Question: ## I am trying to do something on time-updation in Android.
---
:
- 'edittext'- '26/DEC/2013'- '2/JAN/2014'- 'today(first-edit-text)''7 days(second-edit-text)'
---
:

---
:
'''
<RelativeLayout xmlns:android="http://schemas.android.com/apk/res/android"
xmlns:tools="http://schemas.android.com/tools"
android:layout_width="match_parent"
android:layout_height="match_parent"
android:paddingBottom="@dimen/activity_vertical_margin"
android:paddingLeft="@dimen/activity_horizontal_margin"
android:paddingRight="@dimen/activity_horizontal_margin"
android:paddingTop="@dimen/activity_vertical_margin"
tools:context=".MainActivity" >
<EditText
android:id="@+id/editText1"
android:layout_width="wrap_content"
android:layout_height="wrap_content"
android:layout_alignBaseline="@+id/textView1"
android:layout_alignBottom="@+id/textView1"
android:layout_alignParentRight="true"
android:layout_marginRight="18dp"
android:ems="10" />
<EditText
android:id="@+id/editText2"
android:layout_width="wrap_content"
android:layout_height="wrap_content"
android:layout_above="@+id/textView1"
android:layout_alignLeft="@+id/editText1"
android:ems="10" />
<TextView
android:id="@+id/textView2"
android:layout_width="wrap_content"
android:layout_height="wrap_content"
android:layout_alignParentLeft="true"
android:layout_alignParentTop="true"
android:layout_marginTop="18dp"
android:text="From" />
<TextView
android:id="@+id/textView1"
android:layout_width="wrap_content"
android:layout_height="wrap_content"
android:layout_alignRight="@+id/textView2"
android:layout_below="@+id/textView2"
android:layout_marginTop="68dp"
android:text="To" />
</RelativeLayout>
'''
'''
public class MainActivity extends Activity {
@Override
protected void onCreate(Bundle savedInstanceState) {
super.onCreate(savedInstanceState);
setContentView(R.layout.activity_main);
}
}
'''
---
1. How can i achieve this in android
2. Any guidance on how to proceed will be helpful
: I am not speaking about using date picker; I am trying achieve this without it.
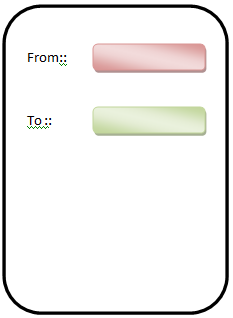
Answer: try this in your
'''
public class MainActivity extends Activity {
EditText edt;
EditText edt2;
@Override
public void onCreate(Bundle savedInstanceState) {
super.onCreate(savedInstanceState);
setContentView(R.layout.activity_main);
edt=(EditText)findViewById(R.id.editText1);
edt2=(EditText)findViewById(R.id.editText2);
SimpleDateFormat sdf = new SimpleDateFormat("dd/MM/yyyy");
Calendar c = Calendar.getInstance();
Calendar c1=Calendar.getInstance();
c1.setTime(new Date());
c.setTime(new Date()); // Now use today date.
c.add(Calendar.DATE, 7); // Adding 7 days
String ToDate = sdf.format(c.getTime());
String FromDate = sdf.format(c1.getTime());
edt2.setText(FromDate);
edt.setText(ToDate);
}
'''